Question: I am starting with WP developing and i have Microsoft Visual Studio 2010 Express for Windows Phone installed (on Windows 7 64bit). When I try to run emulator, it's bad rendered (see image below). Have you got any idea how to fix this issue? I can debug on my phone as well, but software emulator will be useful too. Thanks for any tip.

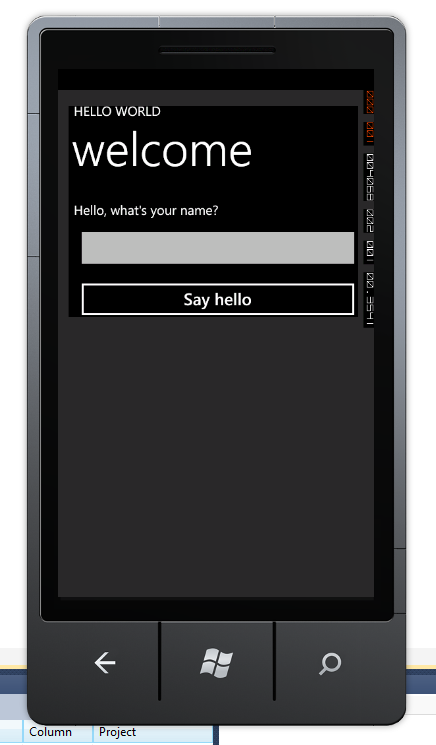
Answer: That's got some problem with the emulator. Just set your grid background to black or any other color than transparent. This will solve the problem. I meant about the Layout grid background to black. If you make only content grid, then it will color only content area.